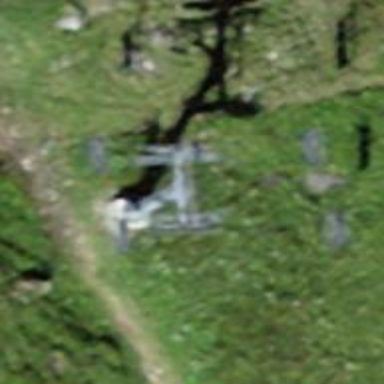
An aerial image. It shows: Pylon used for aerialway.